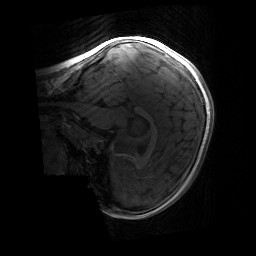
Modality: T1w
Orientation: sagittal
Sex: female
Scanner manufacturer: siemens
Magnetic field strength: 3 T
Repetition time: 1.9 s
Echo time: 0.00243 s